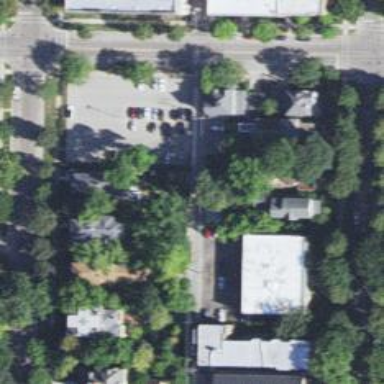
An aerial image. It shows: Alleyway designated as service road.